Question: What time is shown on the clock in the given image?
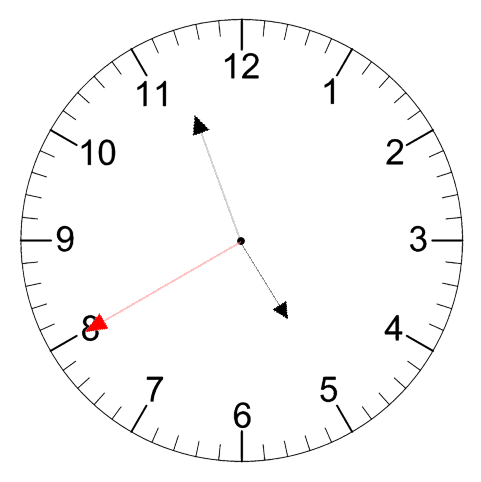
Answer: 04:56:40